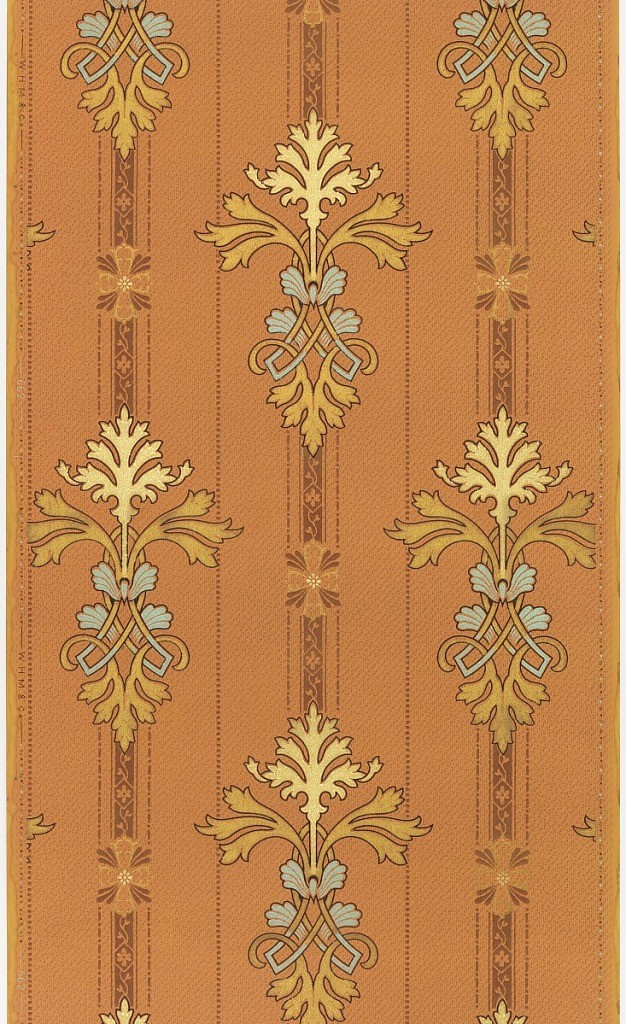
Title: Sidewall
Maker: W.H. Mairs & Co., 1855
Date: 1905–1915
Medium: Machine-printed paper, liquid mica
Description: Foliate stripe. Stylized foliate medallion on stripe. Medallions alternate with small floral motif. Printed in metallic green and gold on copper-color ground.